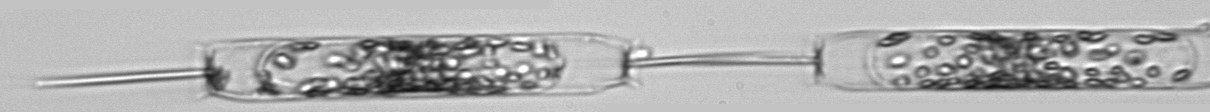
Label: Ditylum_brightwellii